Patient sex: M
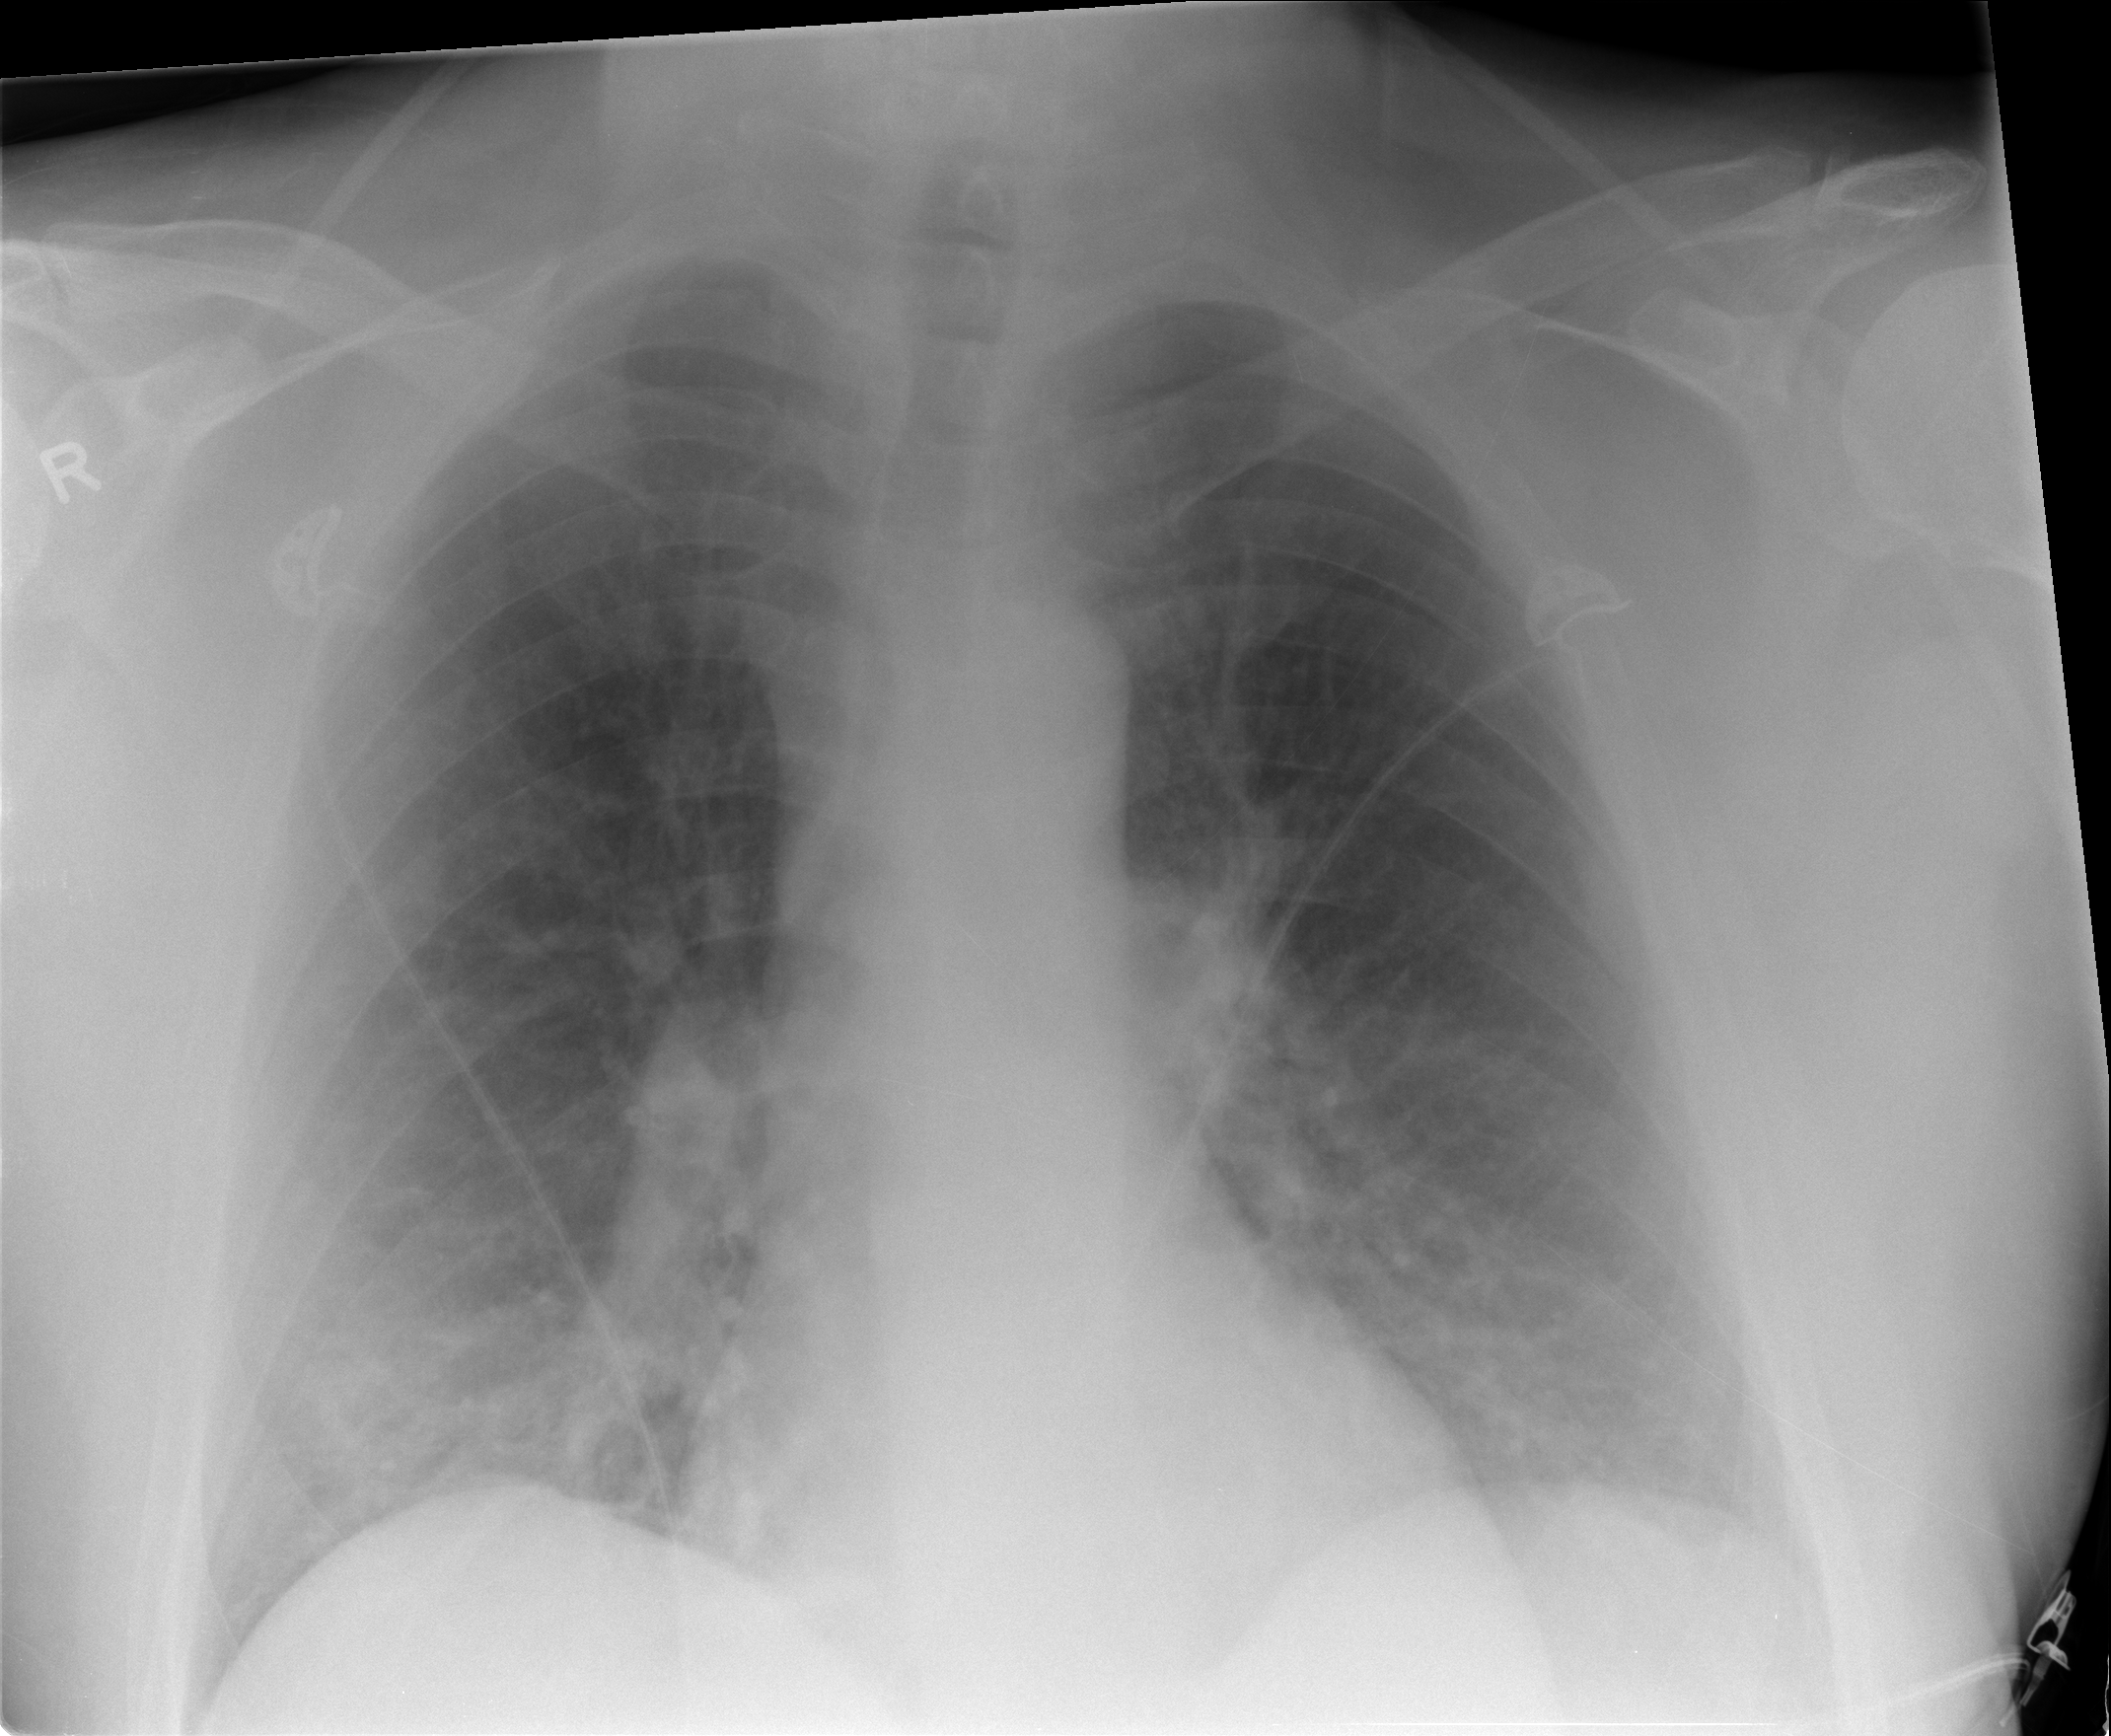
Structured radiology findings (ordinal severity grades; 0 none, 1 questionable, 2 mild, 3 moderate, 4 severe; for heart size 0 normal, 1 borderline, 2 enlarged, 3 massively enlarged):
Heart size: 0
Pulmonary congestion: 0
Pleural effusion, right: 0
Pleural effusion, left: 0
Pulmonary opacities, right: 1
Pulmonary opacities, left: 0
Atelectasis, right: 0
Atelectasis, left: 0